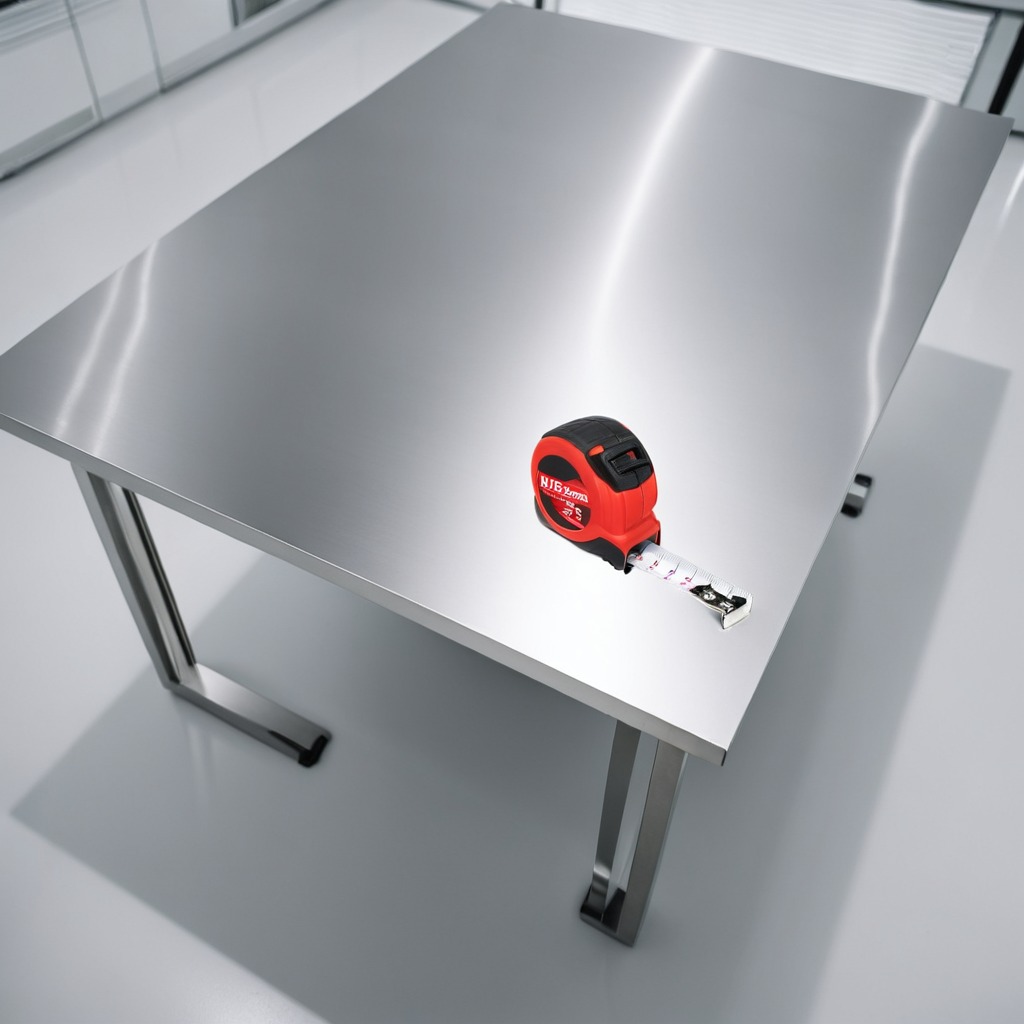
A measuring tape lies on the stainless steel table in a high-end prototyping lab.